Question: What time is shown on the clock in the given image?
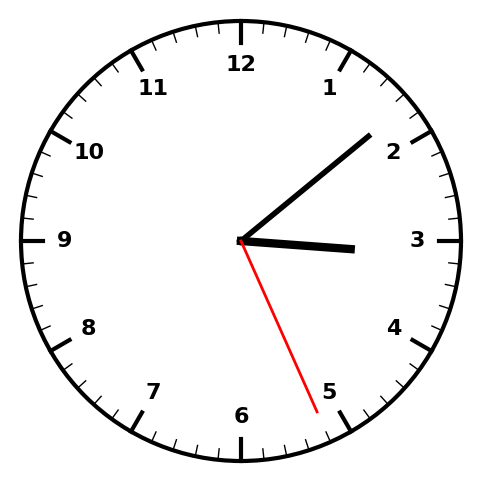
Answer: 03:08:26